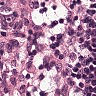
Metastatic tissue present: no